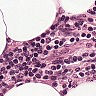
Metastatic tissue present: no